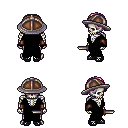
a pixel art fantasy rpg character, male body template, skeleton, black robe, teal pants, pink parted hairstyle, chain helm, cloth bracers, ghillies, dagger, four views (front, back, left, right), 2x2 character sprite sheet, small pixel art, hard edges, no anti-aliasing